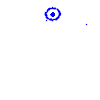
Particle: kaon